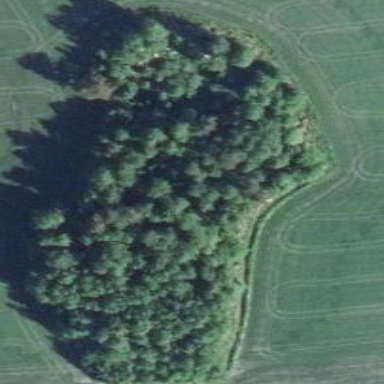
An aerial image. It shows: Forest with needle-leaved trees.